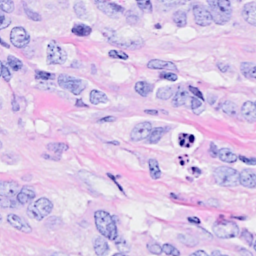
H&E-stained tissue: Breast